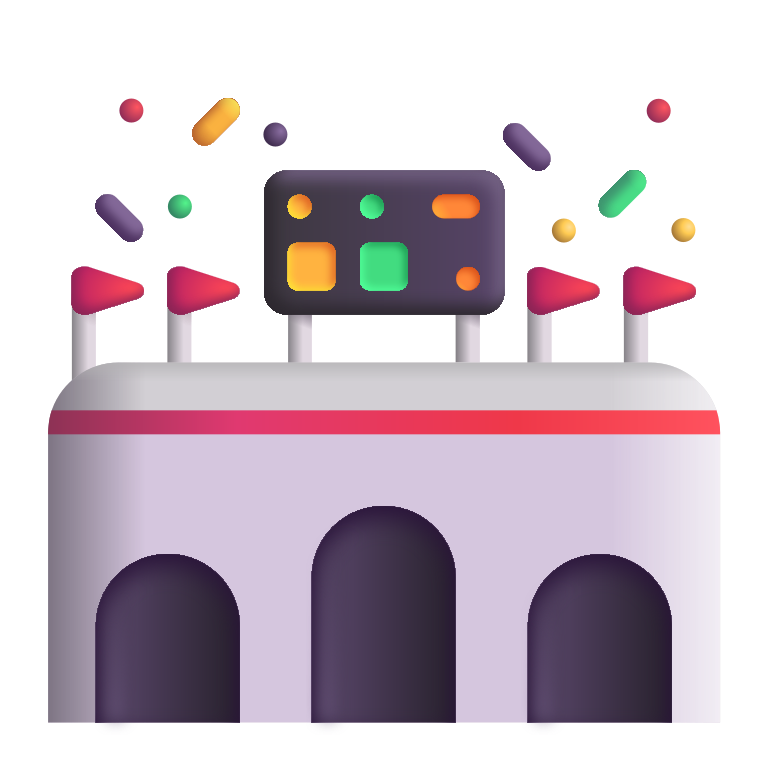
stadium color